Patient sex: F
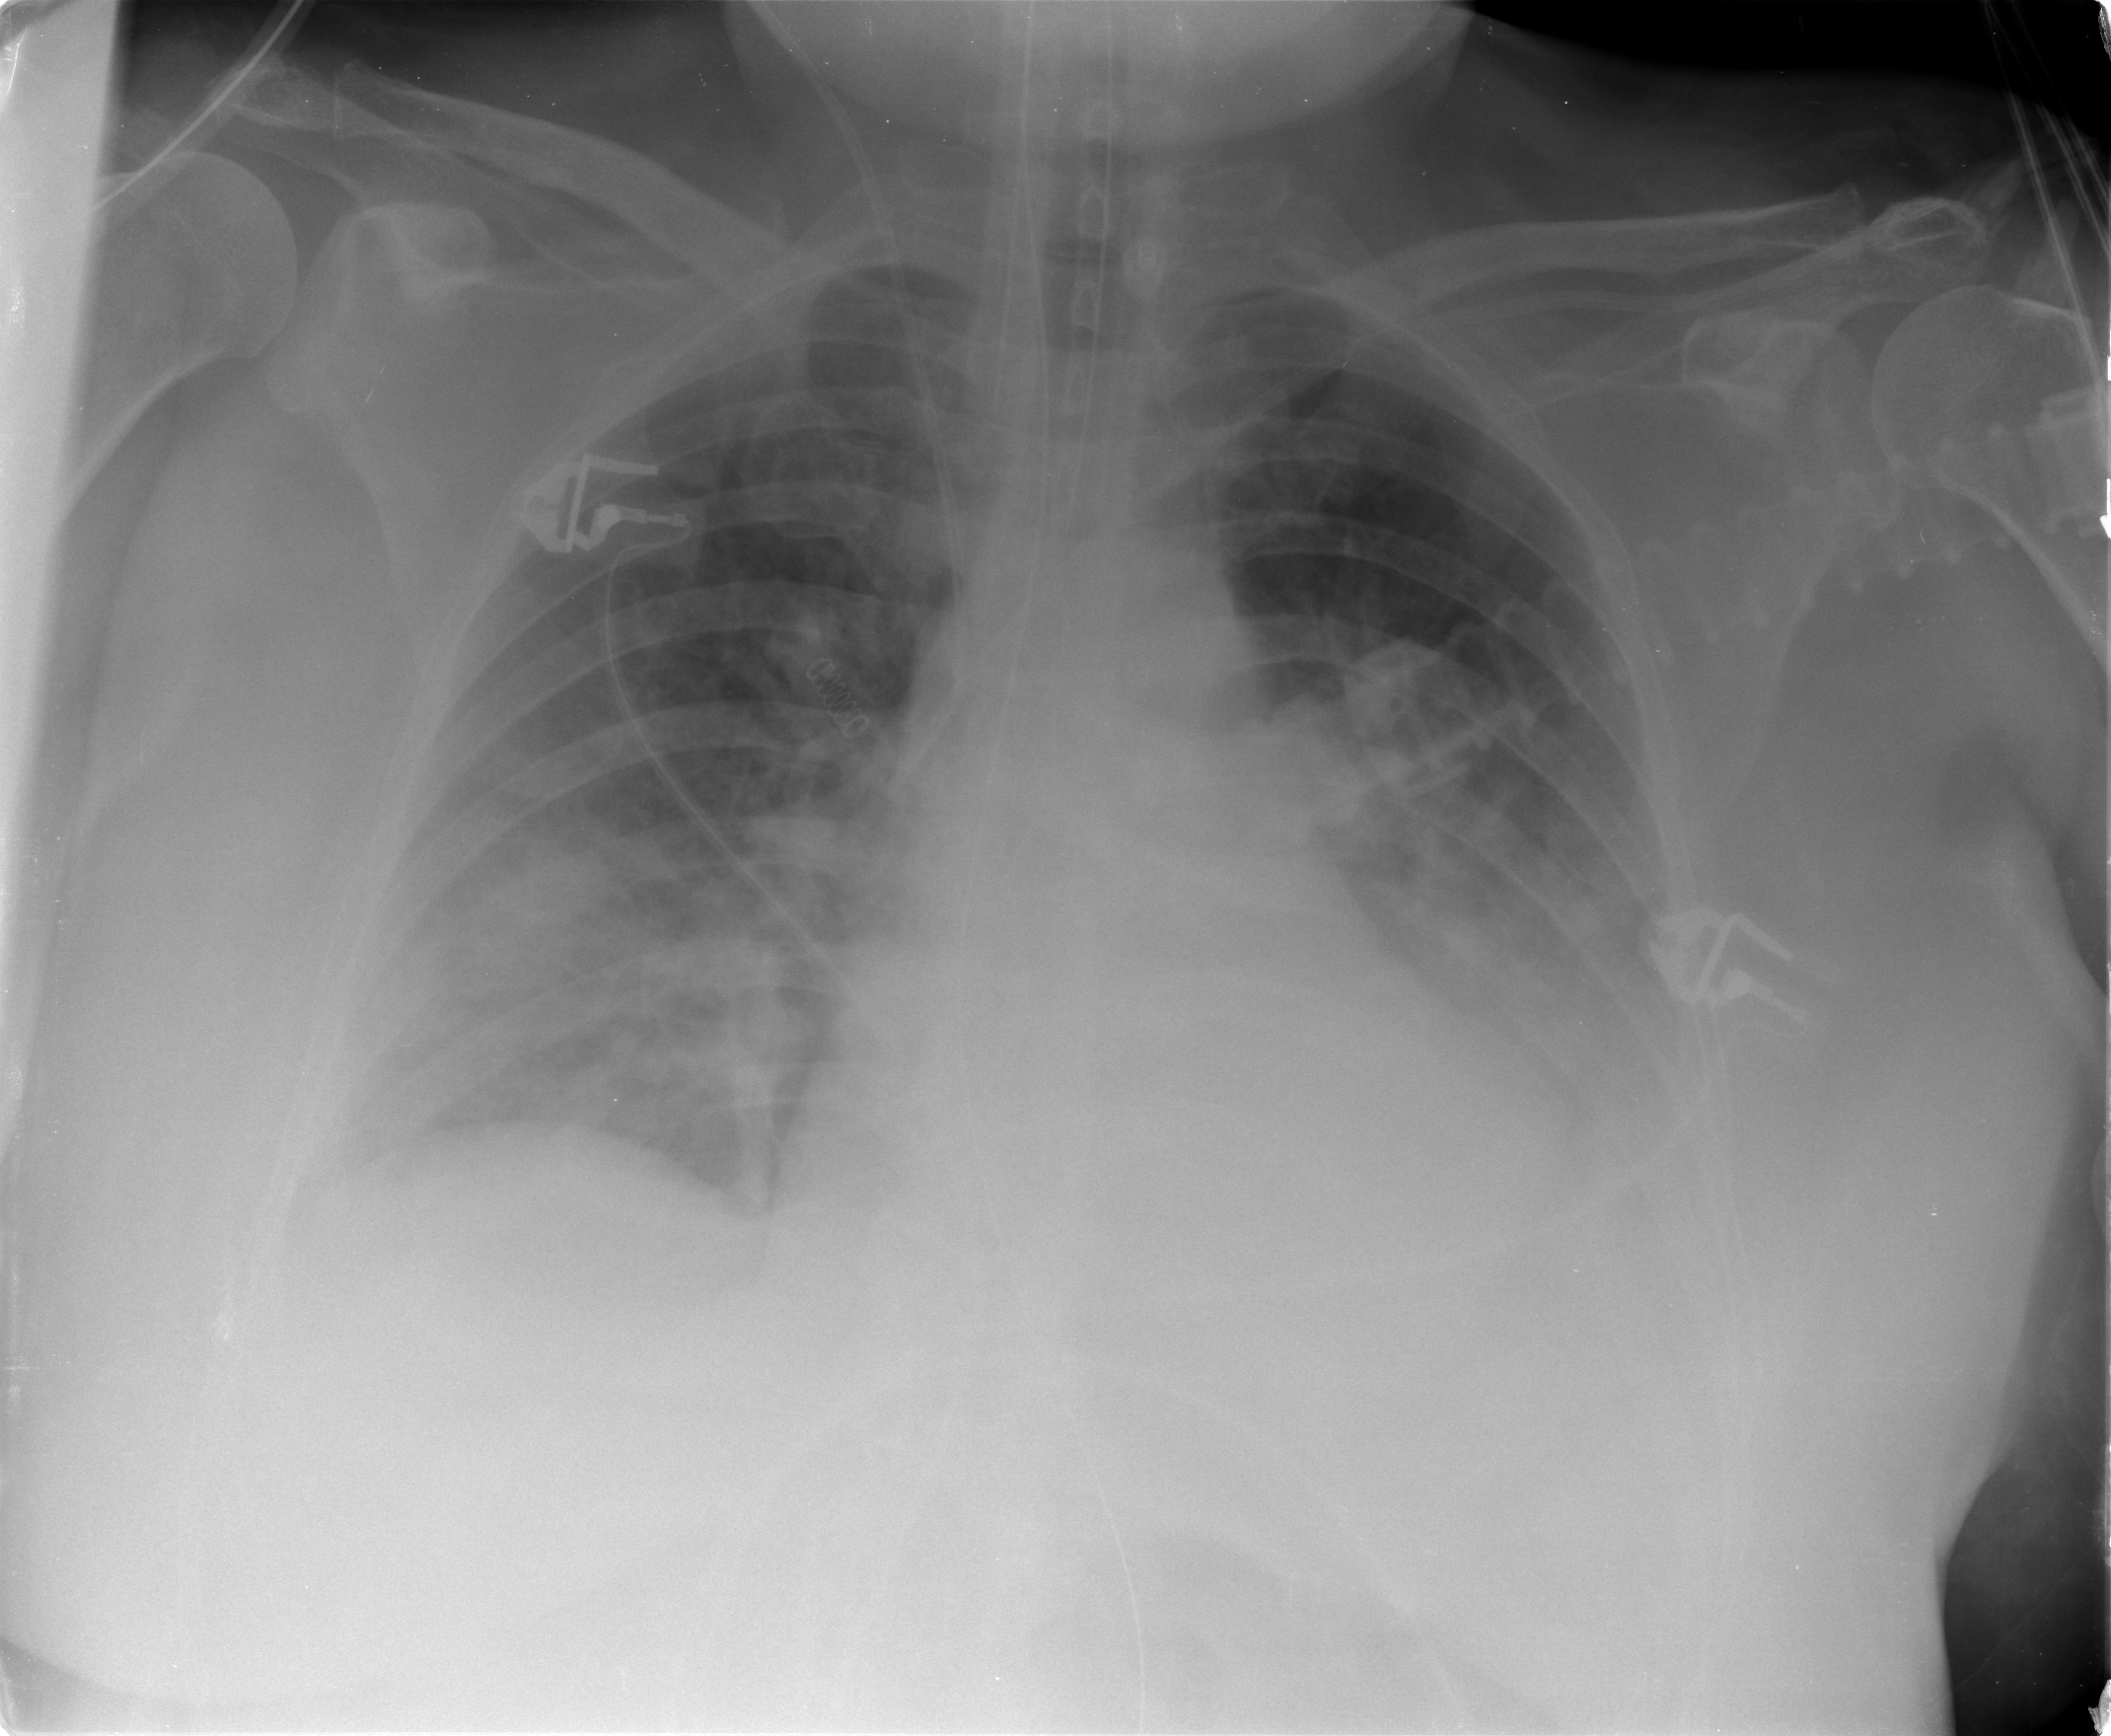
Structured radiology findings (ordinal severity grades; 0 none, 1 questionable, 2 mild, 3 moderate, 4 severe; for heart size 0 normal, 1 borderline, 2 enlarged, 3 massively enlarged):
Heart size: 0
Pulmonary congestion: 3
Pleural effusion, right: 0
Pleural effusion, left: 2
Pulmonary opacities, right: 3
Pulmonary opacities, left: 3
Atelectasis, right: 3
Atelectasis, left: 3